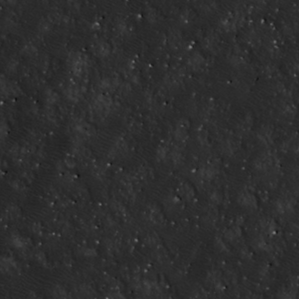
Label: non_frost